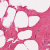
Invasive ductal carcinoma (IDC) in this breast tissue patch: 0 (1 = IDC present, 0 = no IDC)